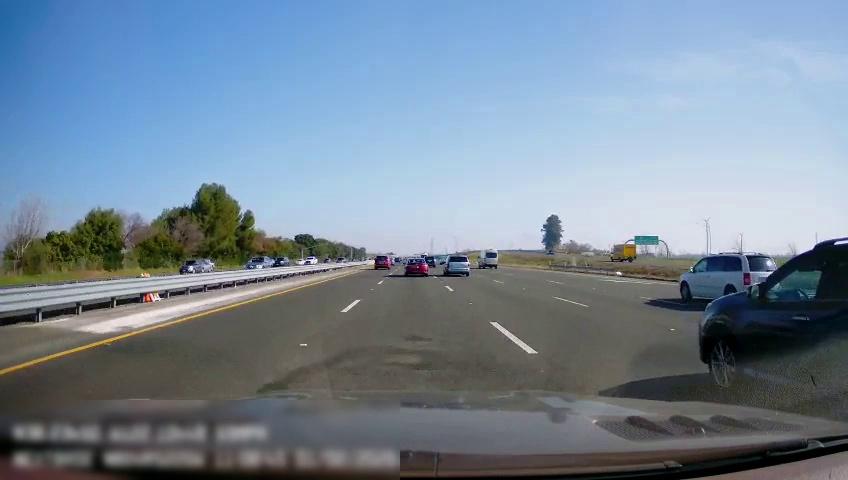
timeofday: Day
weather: Sunny
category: Drivable Space
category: Drivable Space
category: Vehicles | Truck
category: Vehicles | Van
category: Vehicles | SUV
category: Vehicles | Van
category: Vehicles | SUV
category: Vehicles | Van
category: Vehicles | Van
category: Vehicles | Car
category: Vehicles | Car
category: Vehicles | Car
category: Vehicles | Car
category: Vehicles | SUV
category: Vehicles | Car
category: Vehicles | Truck
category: Vehicles | Car
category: Lanes | Alternate Lane
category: Lanes | Current Lane
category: Lanes | Current Lane
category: Lanes | Alternate Lane
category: Lanes | Alternate Lane
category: Lanes | Alternate Lane
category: Traffic | Signs